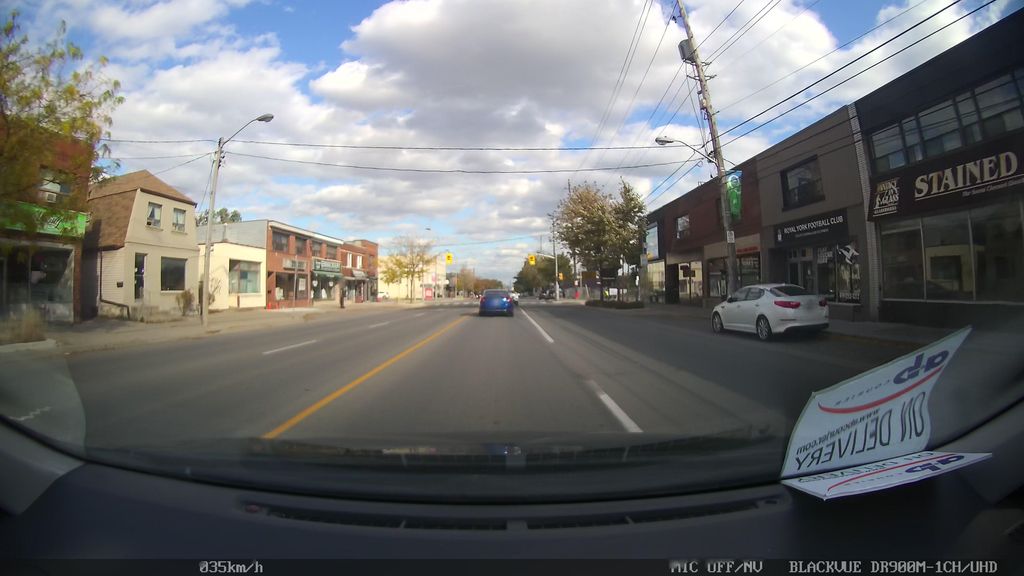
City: toronto